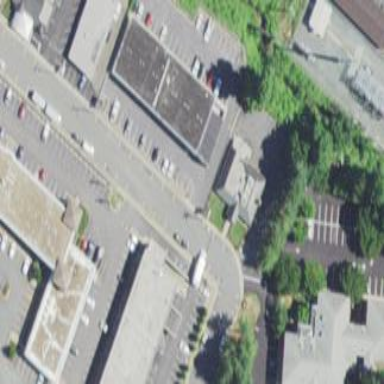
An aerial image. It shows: Building that is motel.